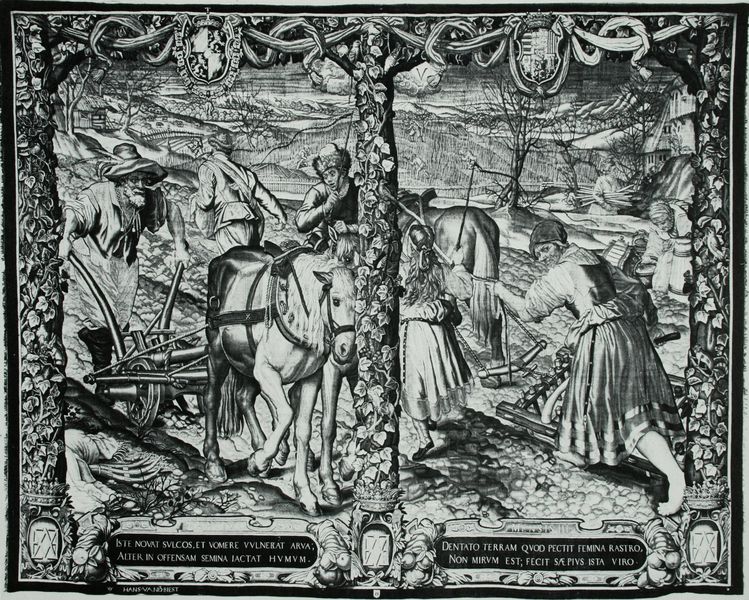
Titel: März
(Aus der Serie Die Zwölf Monate, Vier Jahreszeiten, Tag und Nacht)
Künstler: Peter Candid
Standort: München
Institution: Residenzmuseum
Schlagwörter: baum, berg, blätter, fuß, mann, weiß, bäume, frauen, landschaft, menschen, mädchen, see, blumen, fenster, frau, grau, hut, hüte, kleider, licht, männer, schwarz, säulen, zeichnung, haus, tiere, weg, wiese, haube, ornament, rock, teppich, alt, bart, mütze, mützen, augen, band, rahmen, stein, steine, vollbart, bild, erde, feld, hügel, natur, büsche, sträucher, boden, auge, gewänder, blatt, pflanzen, krone, arbeit, bauern, esel, karren, pferd, pferde, ranken, hufe, mähne, sattel, schweif, zaumzeug, bein, magd, schrift, papier, rahmung, acker, arbeiten, bäuerin, ernte, feldarbeit, schwer, berge, gebirge, dorf, grafik, kuh, herbst, hütten, arbeiter, rad, wagen, gobelin, wandteppich, anstrengung, inschrift, verzierung, junge, frühling, bauer, foto, fotografie, schild, kanone, buch, bayern, münchen, flug, geschirr, druck, schnitt, schwarz weiss, druckgrafik, radierung, stich, seite, illustration, text, peitsche, schimmel, ranke, girlanden, photo, wappen, efeu, ross, mittelalter, ackerbau, landwirtschaft, zierde, bänder, textil, kupferstich, landarbeit, pflug, pflügen, gaul, gabel, schar, kronen, saat, latein, schriftband, albrecht dürer, eingerahmt, stammbaum, märz, mistgabel, plügen, latain, aussaat, egge, säen, pflugschar, sämann, n, #münchen, jünge, arbeit#landschaft